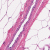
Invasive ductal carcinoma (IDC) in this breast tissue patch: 0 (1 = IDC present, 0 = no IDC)